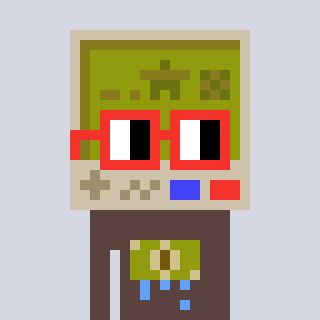
a pixel art character with square red glasses, a gameboy-shaped head and a darkbrown-colored body on a cool background